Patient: sex M, age 36
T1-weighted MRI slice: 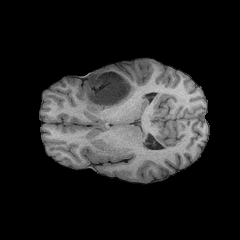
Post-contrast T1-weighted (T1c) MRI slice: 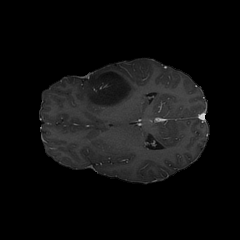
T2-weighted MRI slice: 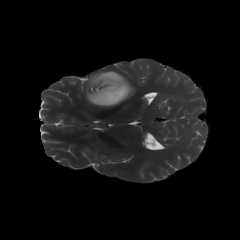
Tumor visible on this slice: yes
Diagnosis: Astrocytoma, IDH-mutant
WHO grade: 3